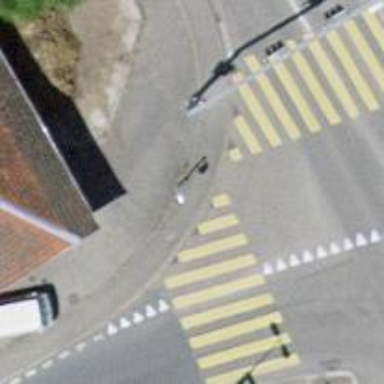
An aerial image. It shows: Sidewalk.